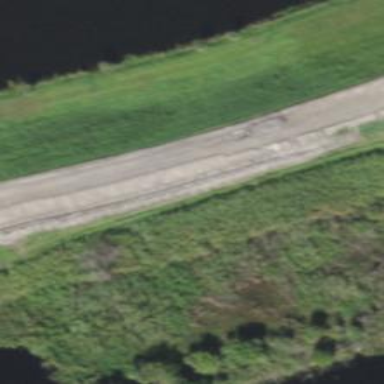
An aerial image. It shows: Track road with embankment.